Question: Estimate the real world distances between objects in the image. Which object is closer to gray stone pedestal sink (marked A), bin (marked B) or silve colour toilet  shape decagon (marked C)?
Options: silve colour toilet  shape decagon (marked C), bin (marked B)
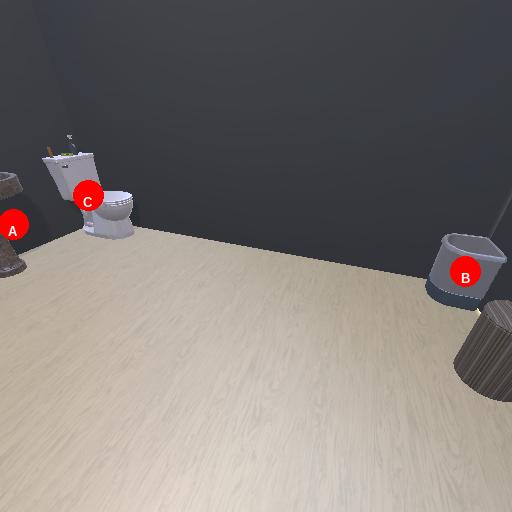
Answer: silve colour toilet  shape decagon (marked C)